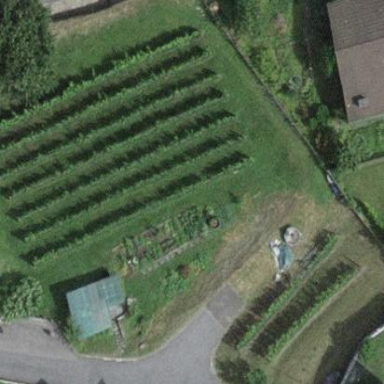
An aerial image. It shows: Vineyard with grape crops.